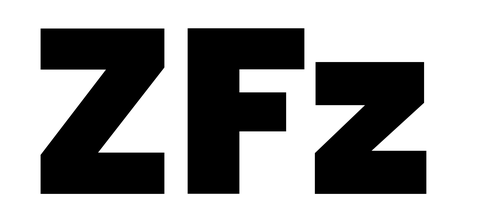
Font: Poppins-Black